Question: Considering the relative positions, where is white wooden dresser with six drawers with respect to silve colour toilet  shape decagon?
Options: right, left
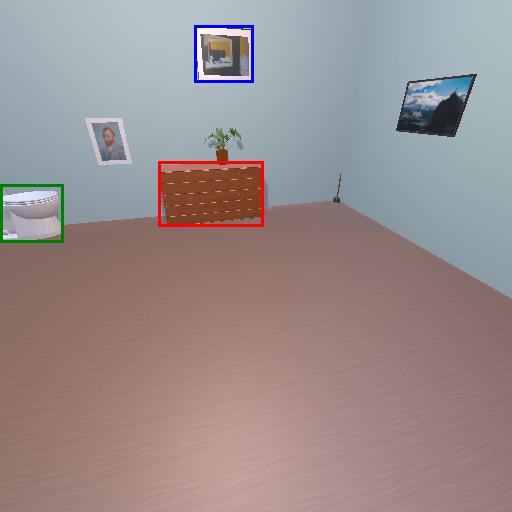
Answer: right